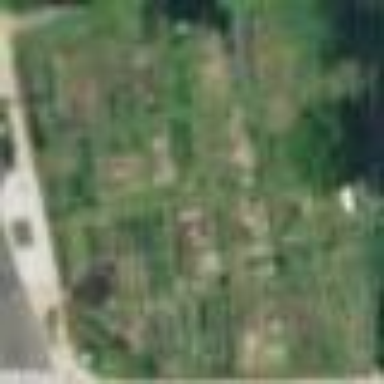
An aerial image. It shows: Area designated for allotments.